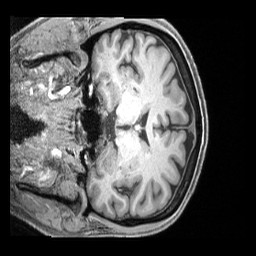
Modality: T1w
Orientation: coronal
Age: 52
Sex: male
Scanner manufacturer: siemens
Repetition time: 2.4 s
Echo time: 0.00231 s